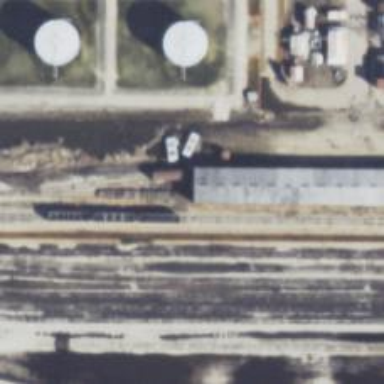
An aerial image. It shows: Rail spur service.